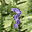
Label: 3